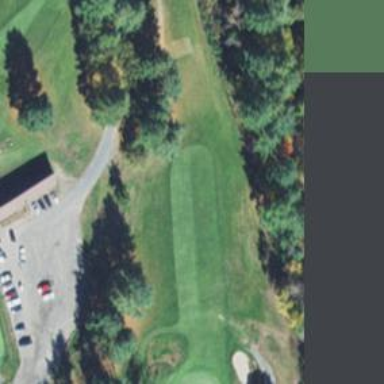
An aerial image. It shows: Golf hole.